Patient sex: M
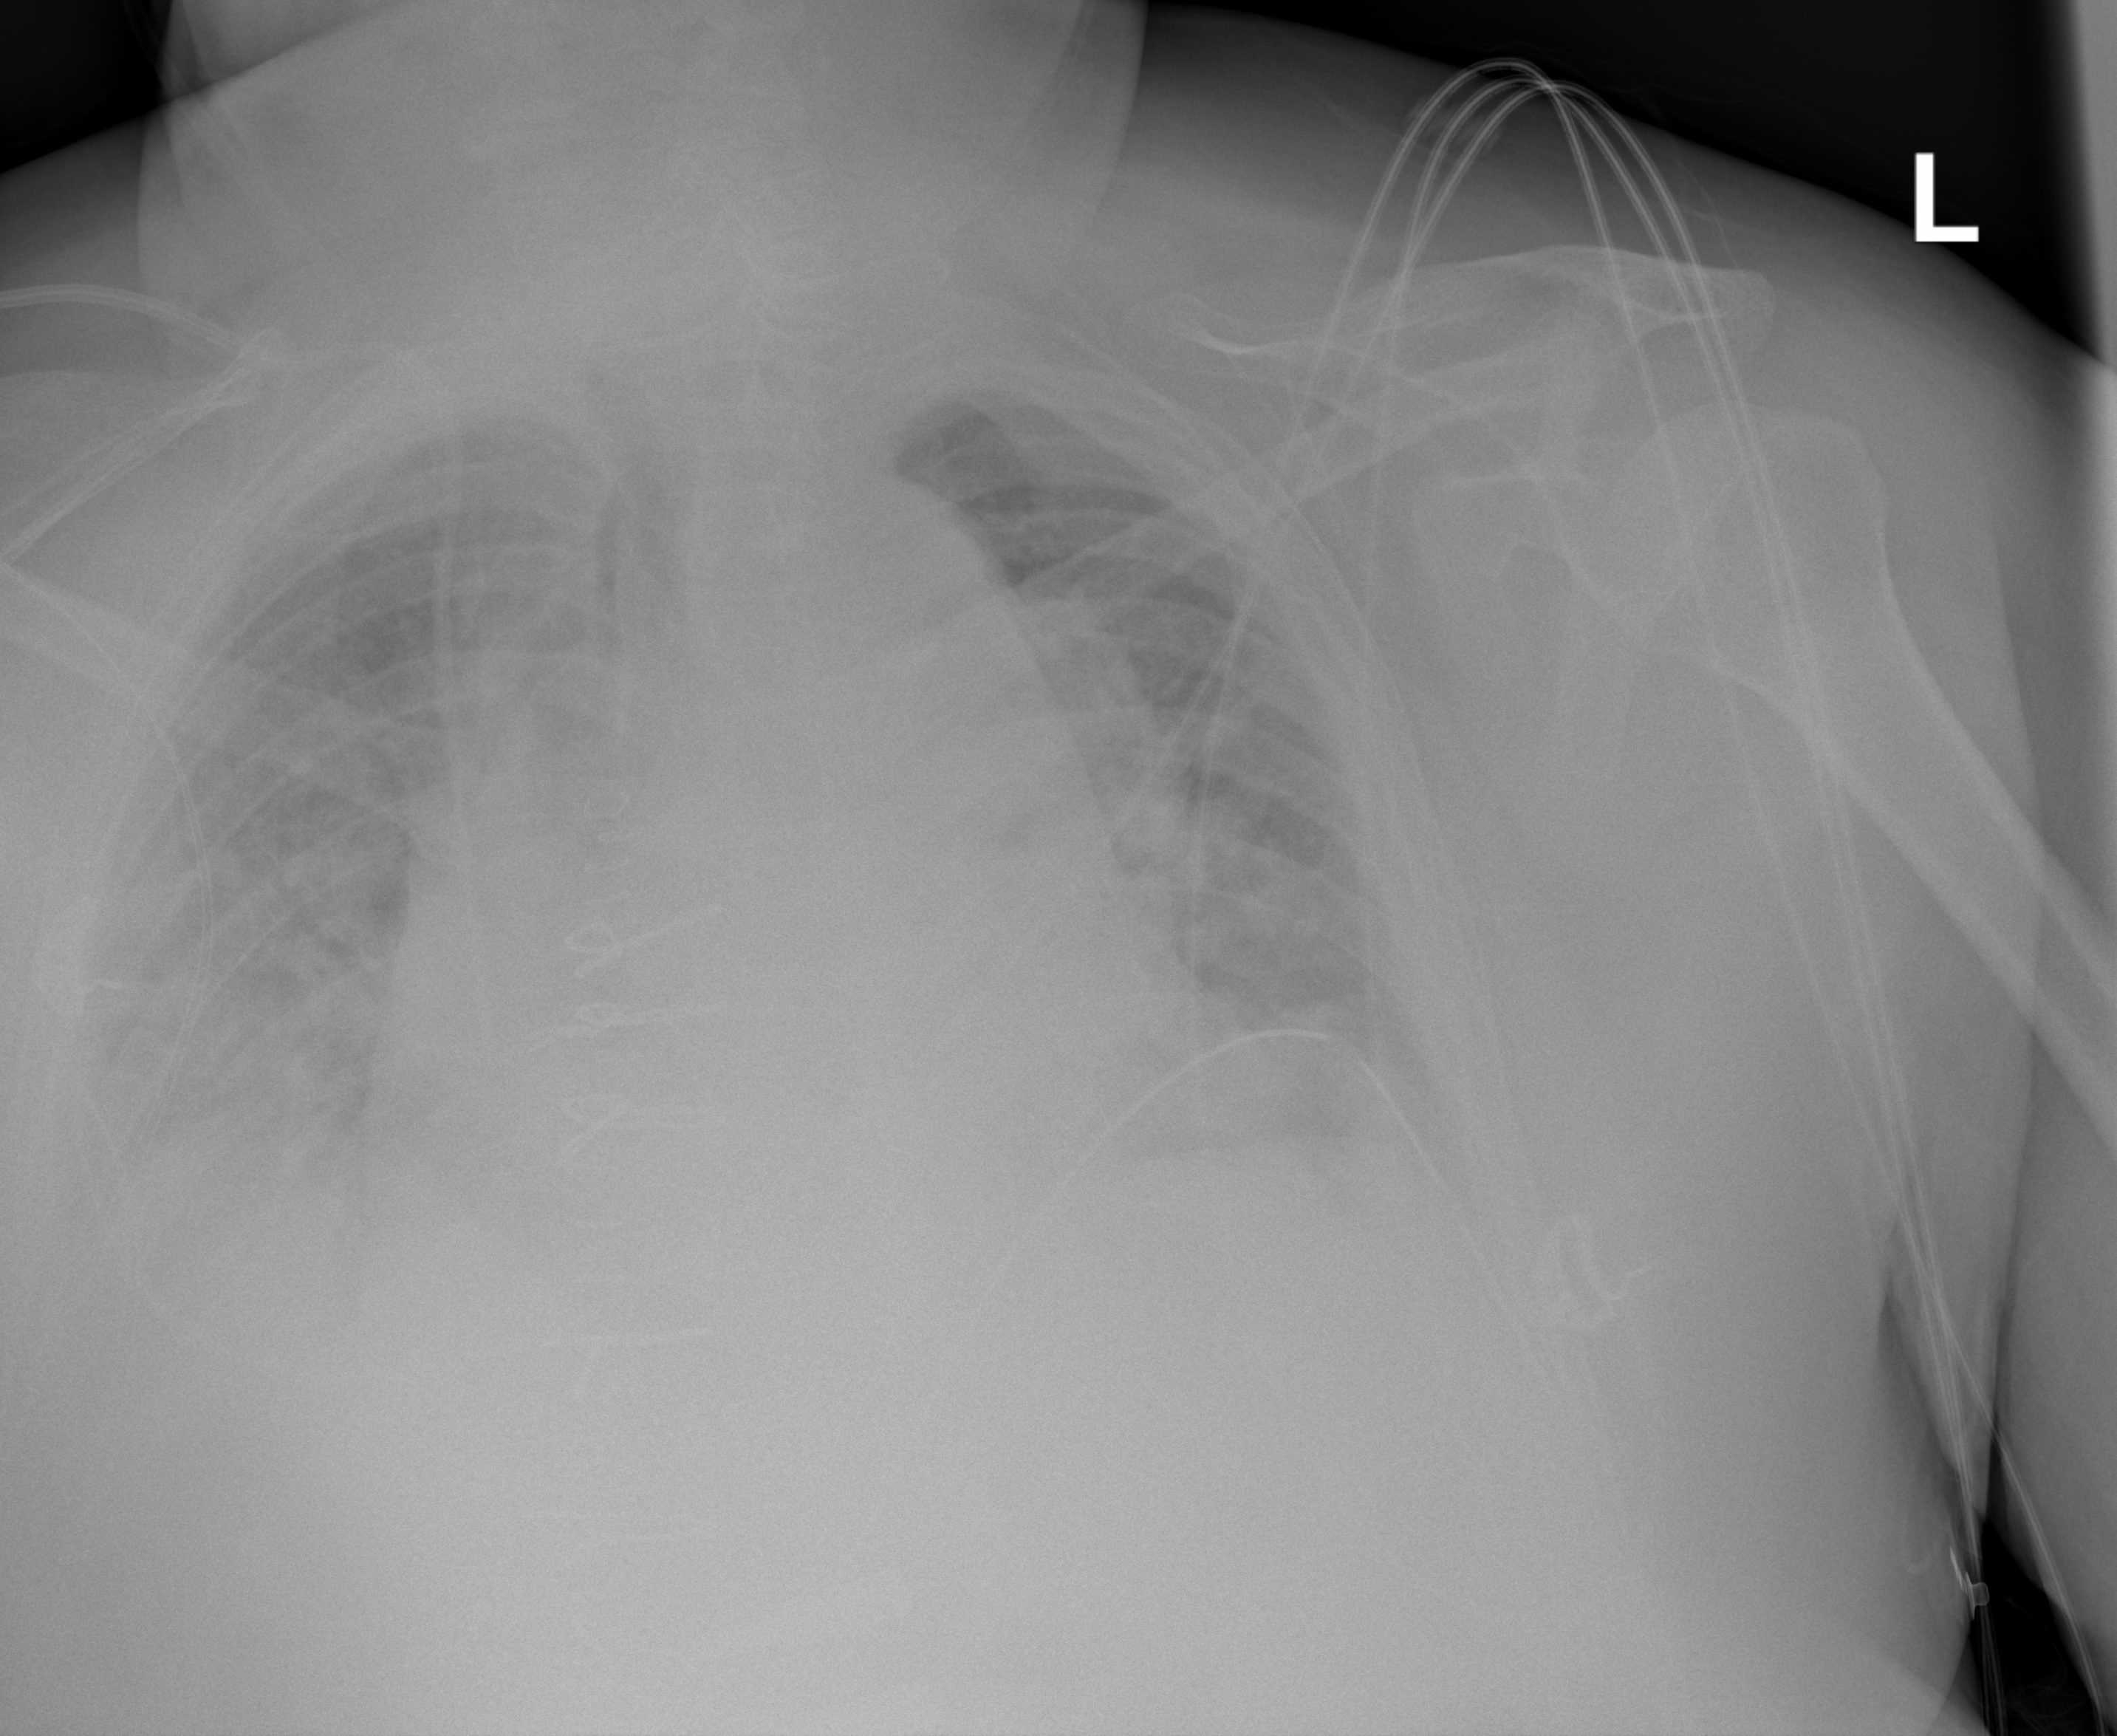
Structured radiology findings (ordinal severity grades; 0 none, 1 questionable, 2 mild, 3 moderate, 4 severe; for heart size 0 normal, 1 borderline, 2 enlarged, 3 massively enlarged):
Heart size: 3
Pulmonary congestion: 3
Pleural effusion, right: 1
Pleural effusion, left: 0
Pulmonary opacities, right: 2
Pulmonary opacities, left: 2
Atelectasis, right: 2
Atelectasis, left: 2